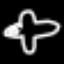
Label: airplane